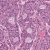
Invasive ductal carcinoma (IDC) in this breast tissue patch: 1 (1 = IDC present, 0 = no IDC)